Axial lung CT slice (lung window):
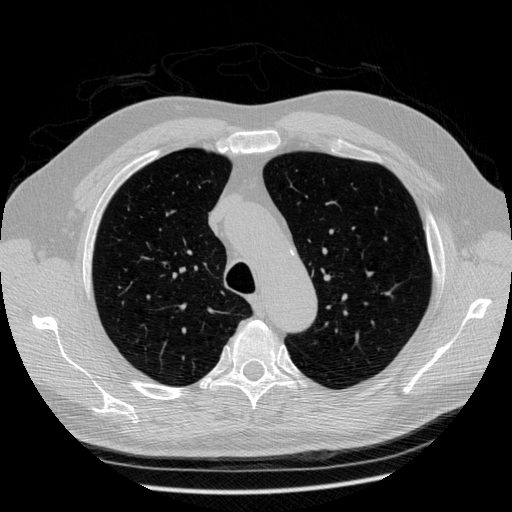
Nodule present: no